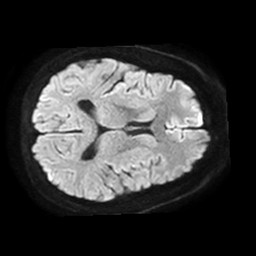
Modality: TRACE
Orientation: axial
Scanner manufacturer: philips
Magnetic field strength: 1.5 T
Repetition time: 3.393 s
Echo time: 0.06922 s